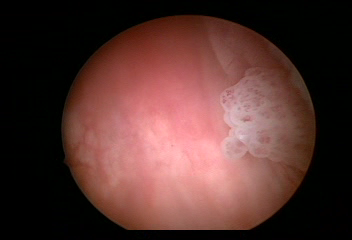
Modality: WLC
Class: Malignant
Subclass: HighGradePapillary
Lesion: L1
Stage: Ta
Morphology: Papillary
Bladder cancer association: Yes
Annotated structures: Tumor